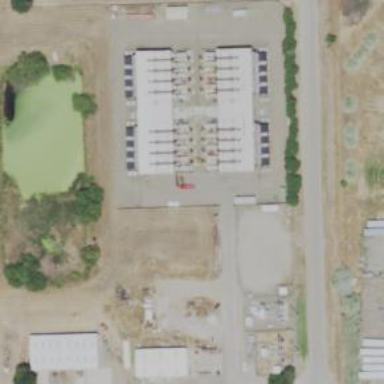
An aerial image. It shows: Gas-powered generator.